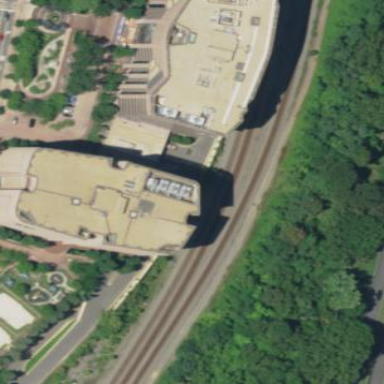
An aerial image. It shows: Office building.